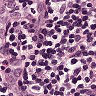
Metastatic tissue present: no